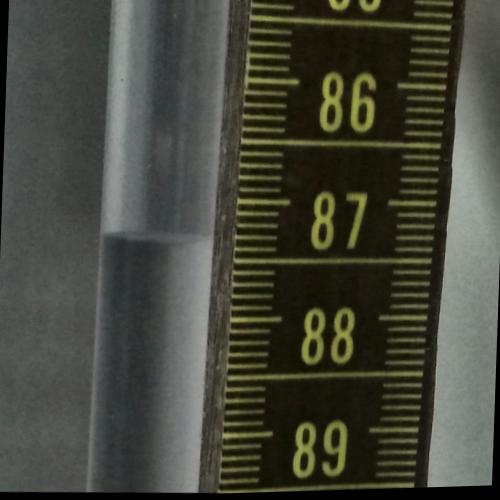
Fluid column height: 87.3 cm